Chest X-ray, AP view. Patient: 57 years old, sex F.
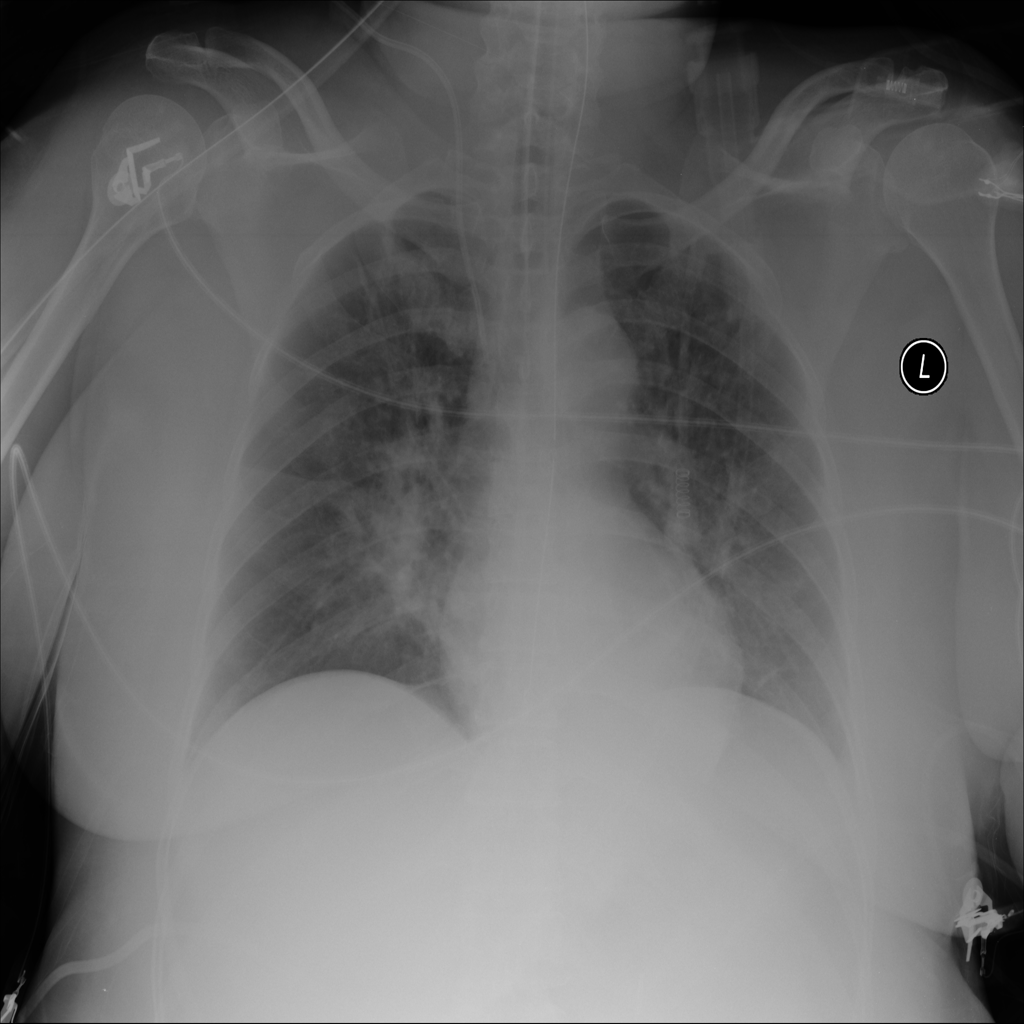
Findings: Infiltration